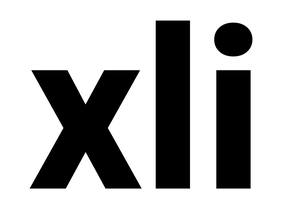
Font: Roboto_ExtraBold